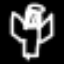
Label: angel